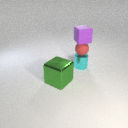
small purple rubber cube above small red rubber sphere